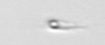
Label: flagellate_morphotype3